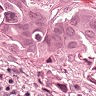
Metastatic tissue present: yes